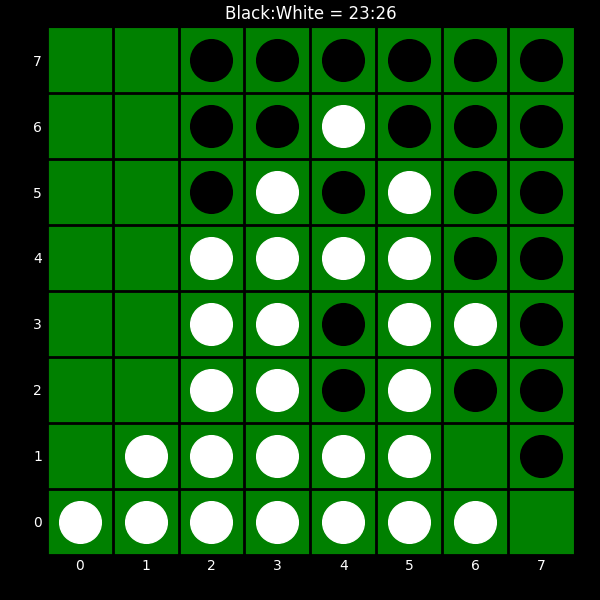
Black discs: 23
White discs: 26